Field crop: tomato
Growth stage: 1
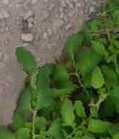
Species: tomato